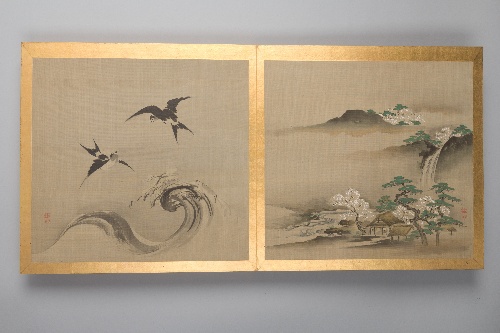
Date: late 18th century
Object type: Album
Classification: Paintings
Medium: Album; silk
Culture: Japan
Period: Edo period (1615–1868)
Dimensions: Each panel: 11 1/4 x 11 1/4 in. (28.6 x 28.6 cm)
Department: Asian Art
Credit line: H. O. Havemeyer Collection, Bequest of Mrs. H. O. Havemeyer, 1929
Accession year: 1929
Repository: Metropolitan Museum of Art, New York, NY